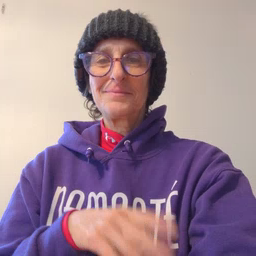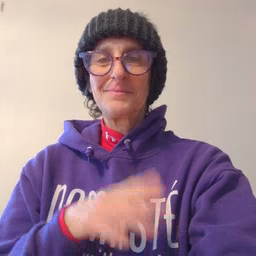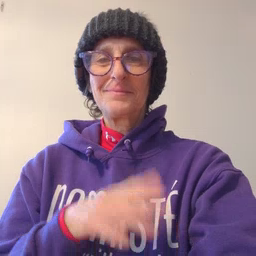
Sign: water